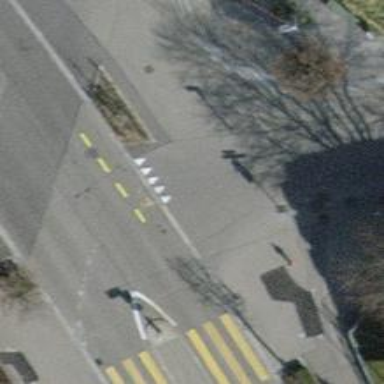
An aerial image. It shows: Unmarked crossing with traffic calming table.